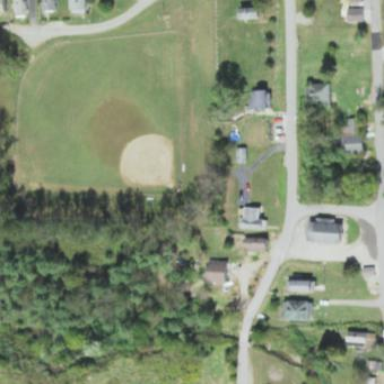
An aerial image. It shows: Baseball pitch for leisure land.